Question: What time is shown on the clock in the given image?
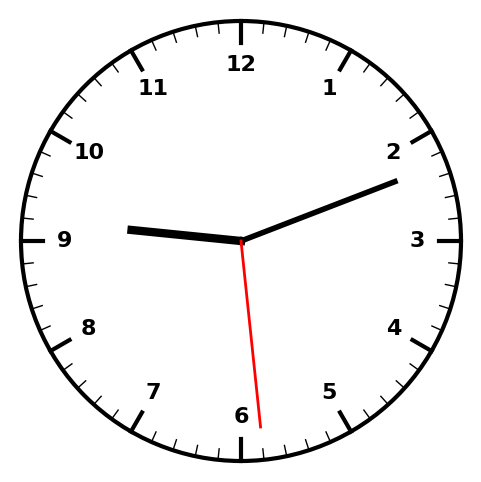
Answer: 09:11:29